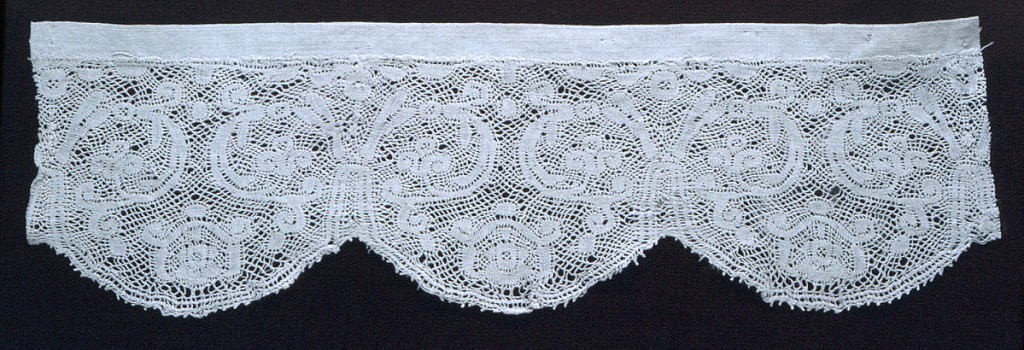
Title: Fragment
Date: late 17th century
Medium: linen Technique: bobbin lace (Valenciennes style with twisted ground)
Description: Bobbin lace band attached to narrow strip of linen. Pattern of symmetrical branching leaves with scalloped edge.